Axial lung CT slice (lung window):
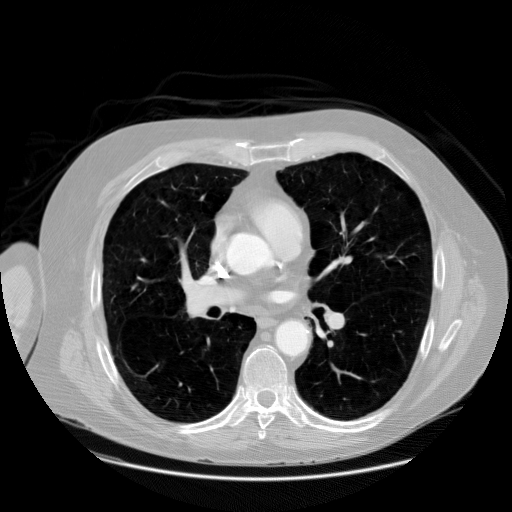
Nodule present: no